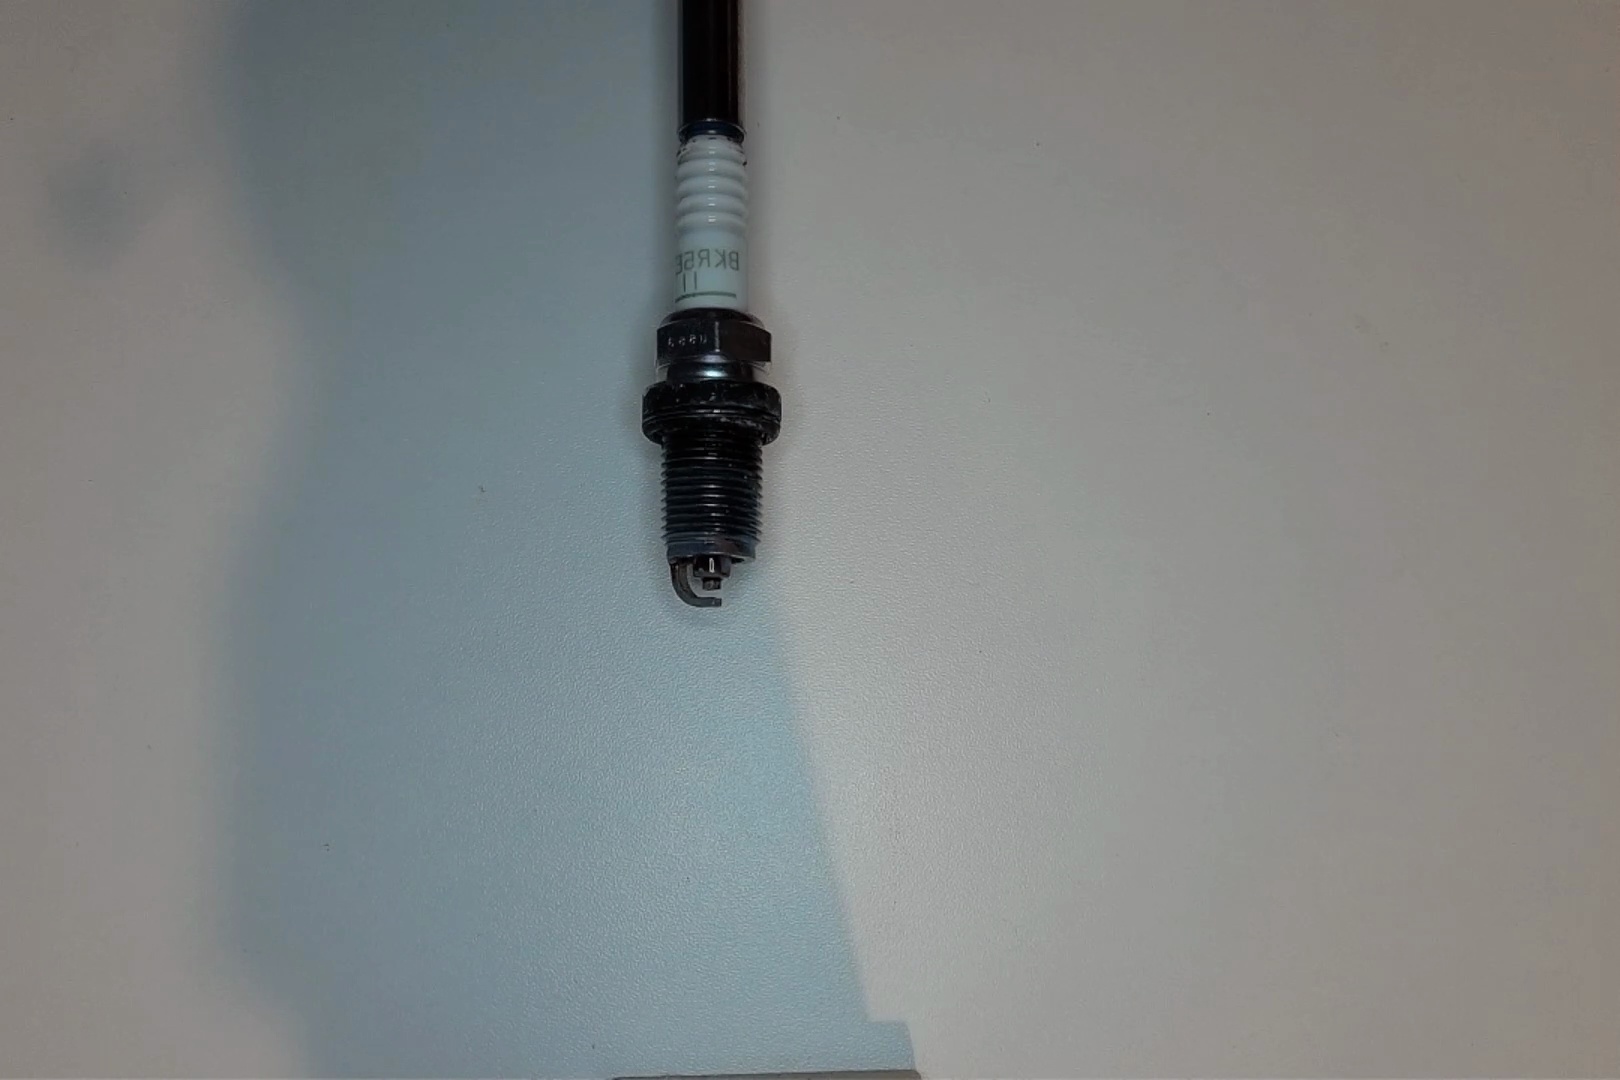
Label: anomaly